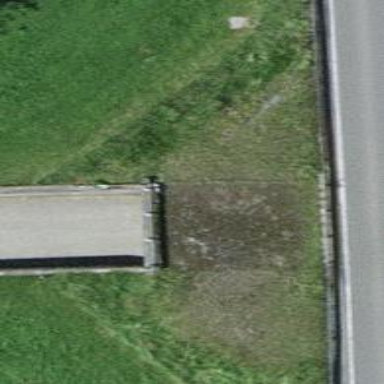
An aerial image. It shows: Retaining wall.